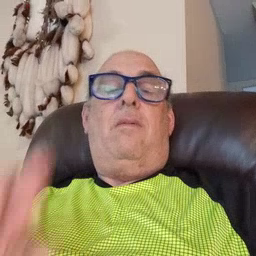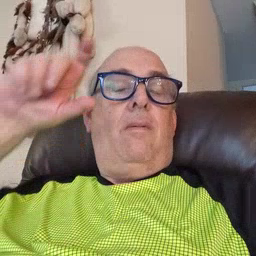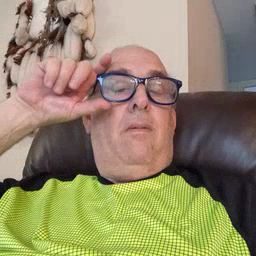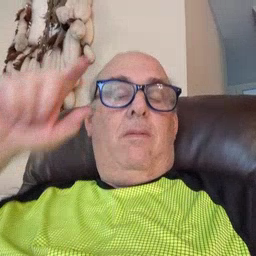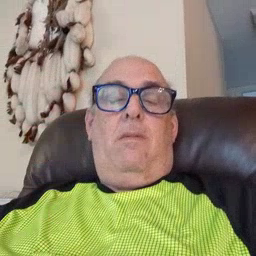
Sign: moon